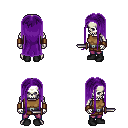
a pixel art fantasy rpg character, male body template, skeleton, leather chest armor, magenta pants, purple extra-long hairstyle, leather bracers, black shoes, dagger, four views (front, back, left, right), 2x2 character sprite sheet, small pixel art, hard edges, no anti-aliasing